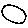
Label: circle